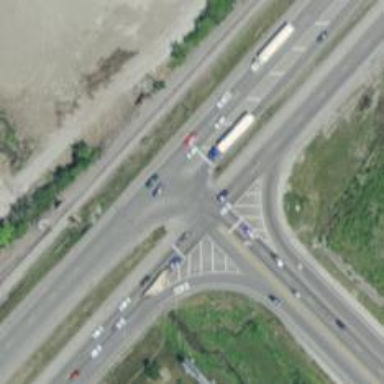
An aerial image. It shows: Trunk highway.